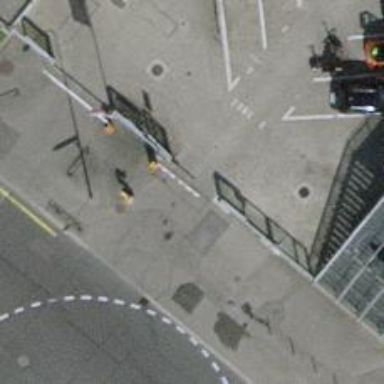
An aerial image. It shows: Lift gate barrier.